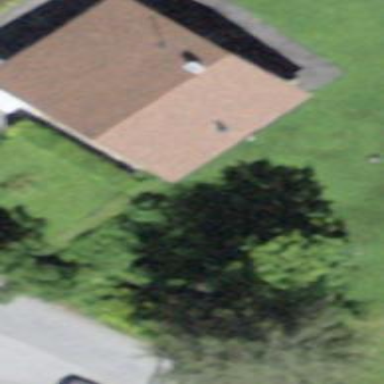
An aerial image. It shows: Detached building with gabled roof made of tiles oriented across.